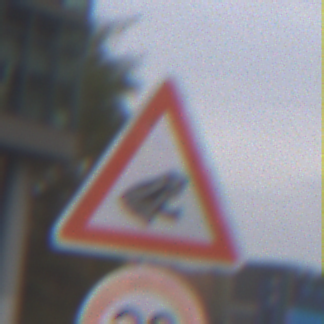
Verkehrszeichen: AmphibienwanderungLinks
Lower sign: Geschwindigkeit30
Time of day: MorningAfternoon
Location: Outdoor (Urban)
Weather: Overcast
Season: NotSpecified
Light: Natural